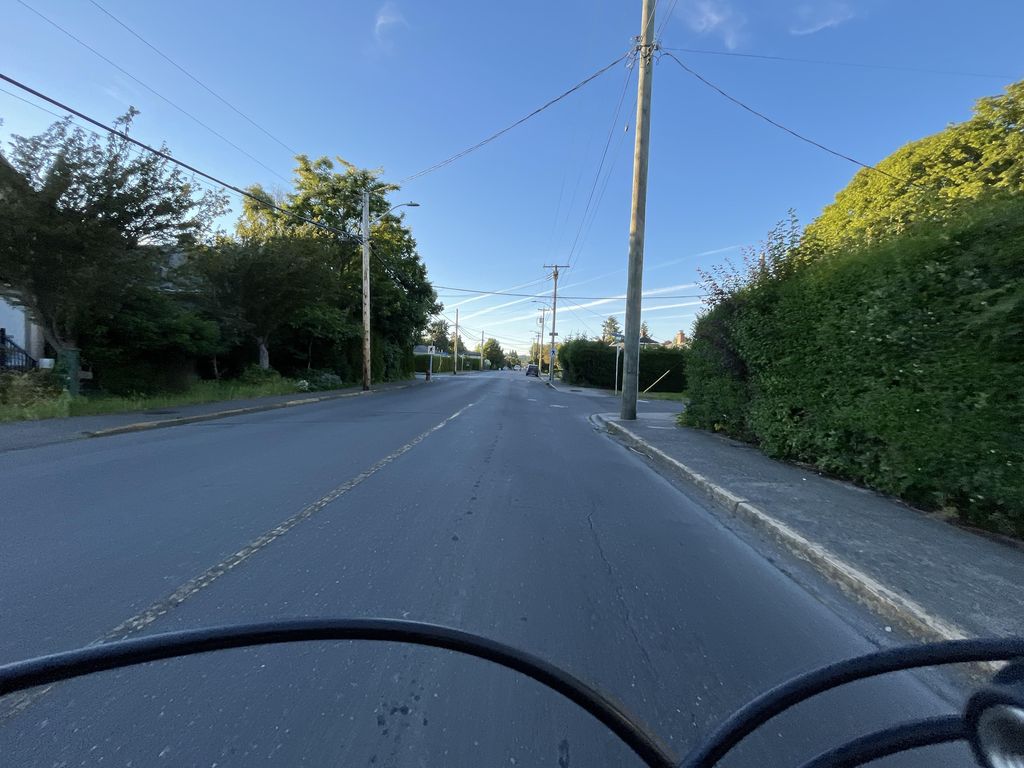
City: victoria